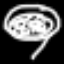
Label: mushroom